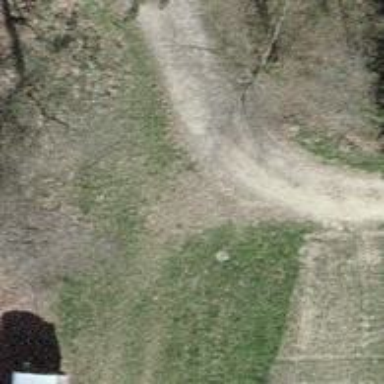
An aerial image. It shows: Compacted track with grade2 level.